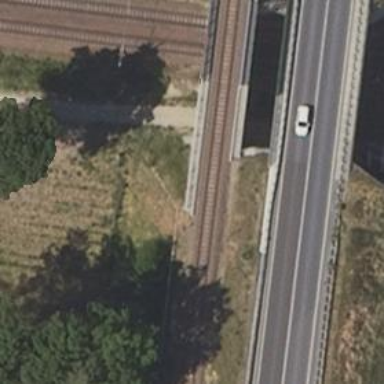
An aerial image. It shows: Railway bridge.